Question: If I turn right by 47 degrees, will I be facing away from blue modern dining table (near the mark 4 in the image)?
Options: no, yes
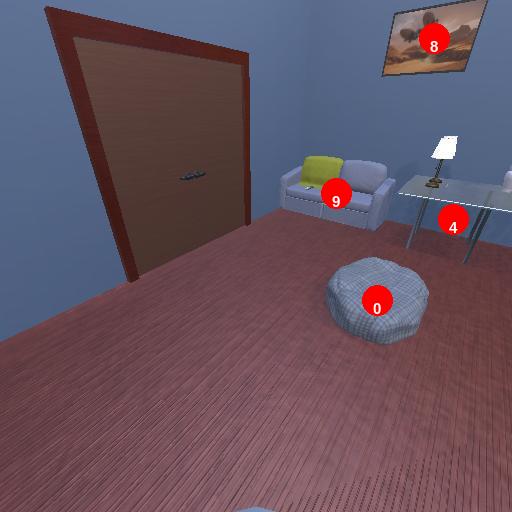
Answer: no